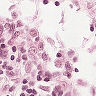
Metastatic tissue present: no